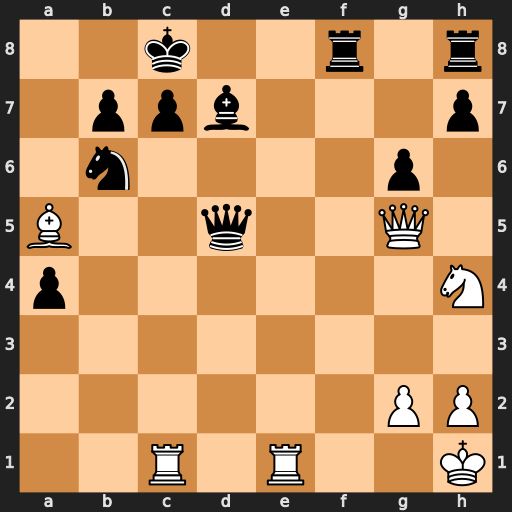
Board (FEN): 2k2r1r/1ppb3p/1n4p1/B2q2Q1/p6N/8/6PP/2R1R2K
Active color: w
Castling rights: -
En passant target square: -
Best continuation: Rxc7+ Kb8 Qxd5 Nxd5 Rxd7